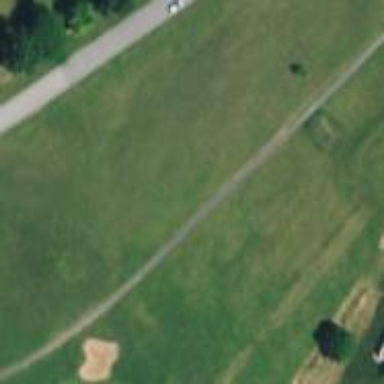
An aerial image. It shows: Grassy fairway on golf course.